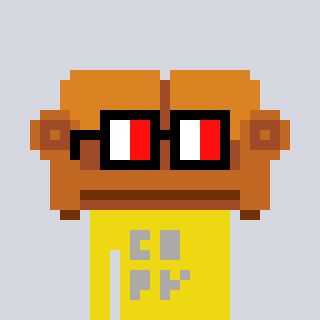
a pixel art character with square glasses with black frames and red eyes, a couch-shaped head and a yellow-colored body on a cool background